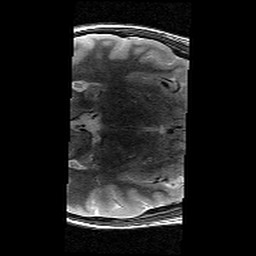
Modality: T2w
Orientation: axial
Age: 11
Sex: male
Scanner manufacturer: siemens
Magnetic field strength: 3 T
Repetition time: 9.23 s
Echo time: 0.067 s